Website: crate-barrel
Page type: billing-address
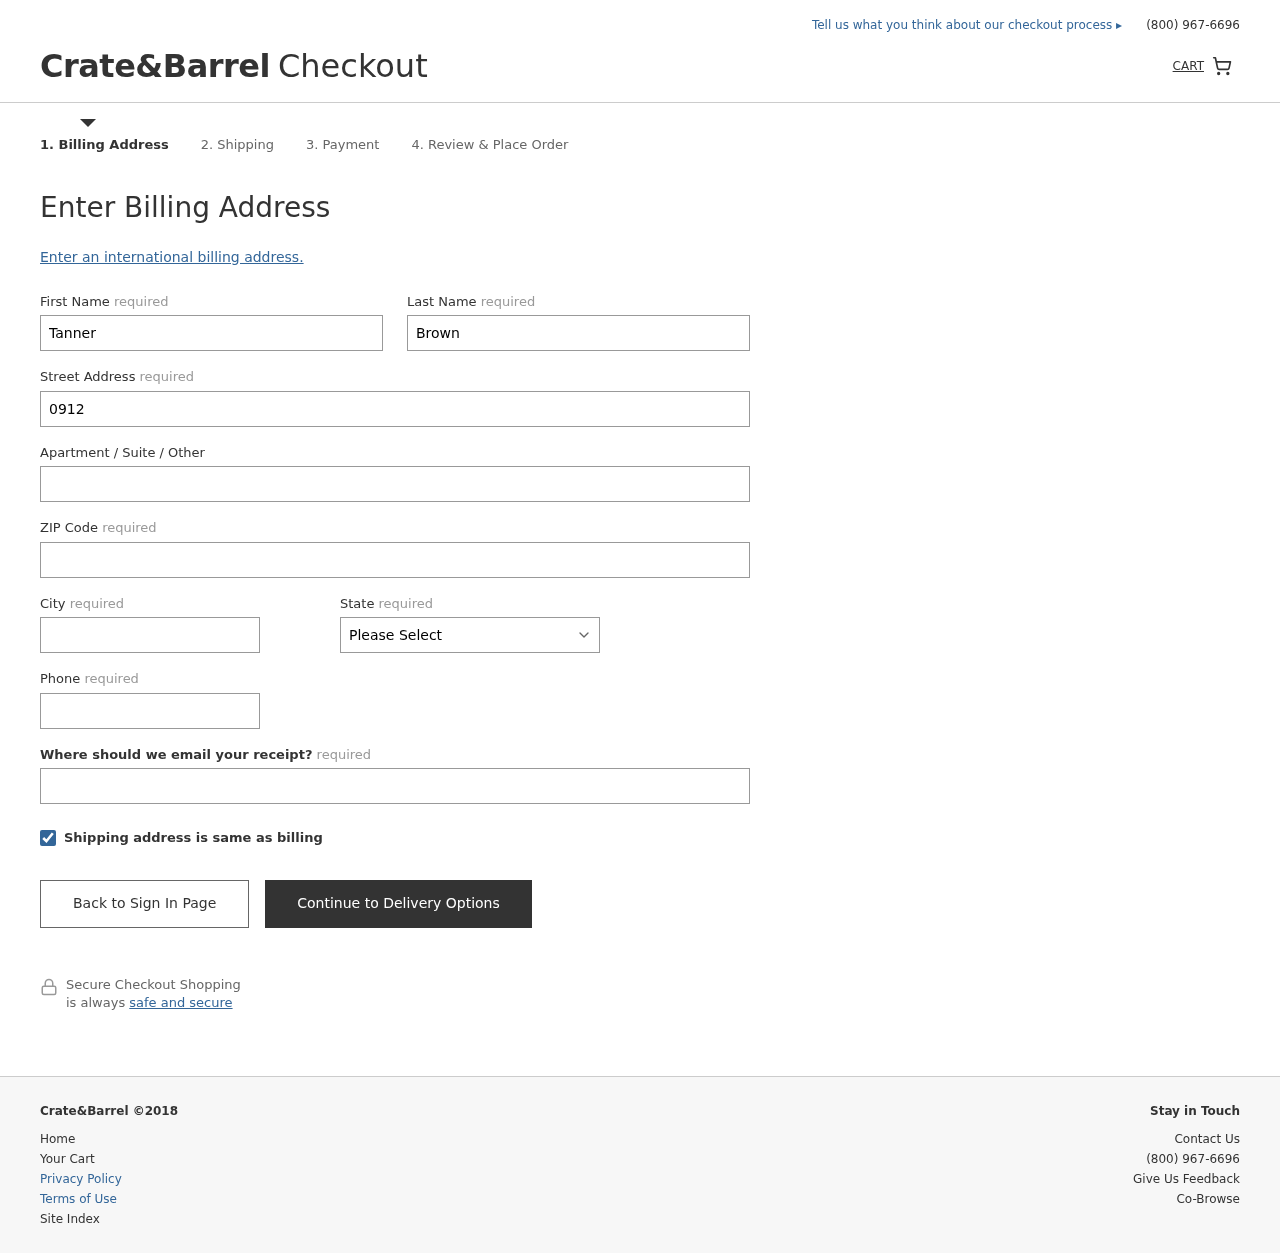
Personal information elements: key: PII_STATE
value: South Dakota
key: PII_FIRSTNAME
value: Tanner
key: PII_LASTNAME
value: Brown
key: PII_STREET
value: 0912 Smith Mount
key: PII_STREET2
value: Apt. 255
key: PII_POSTCODE
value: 32083
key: PII_CITY
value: Lake Carmen
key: PII_PHONE
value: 4444324076
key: PII_EMAIL
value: tbrown@gmail.com